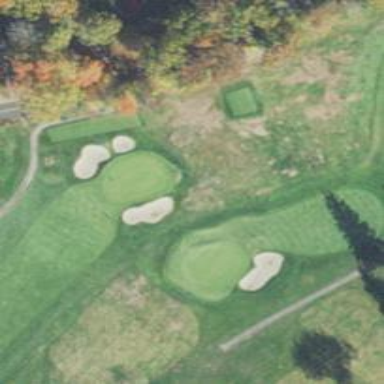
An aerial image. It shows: Golf hole.